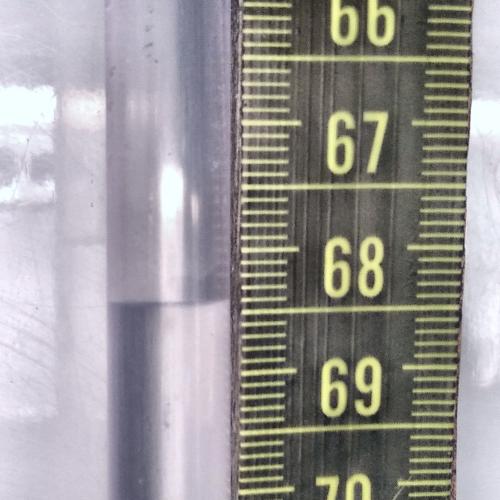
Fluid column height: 68.4 cm